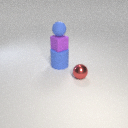
small blue rubber sphere above small purple rubber cube